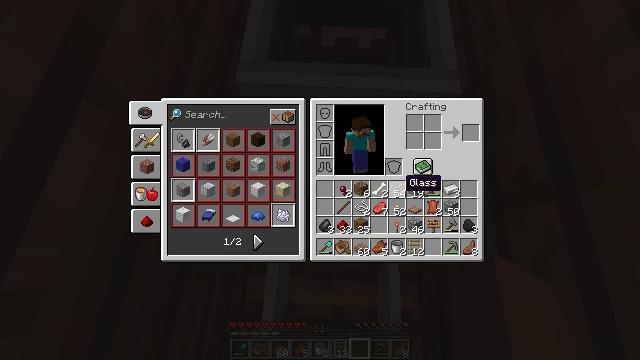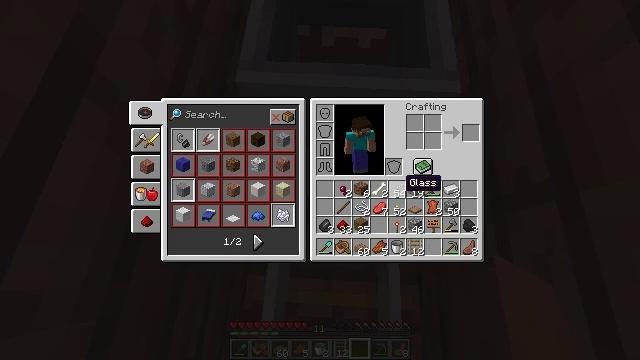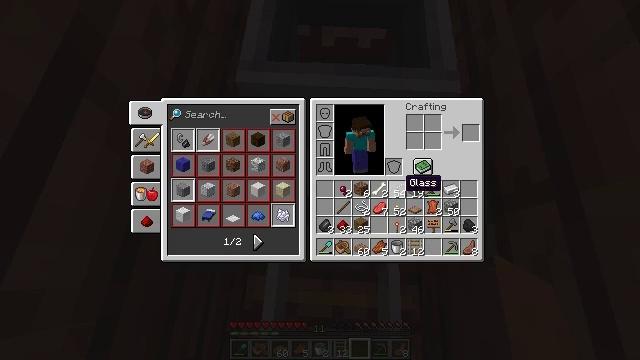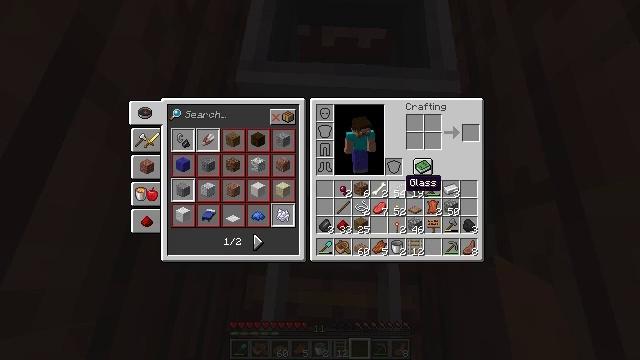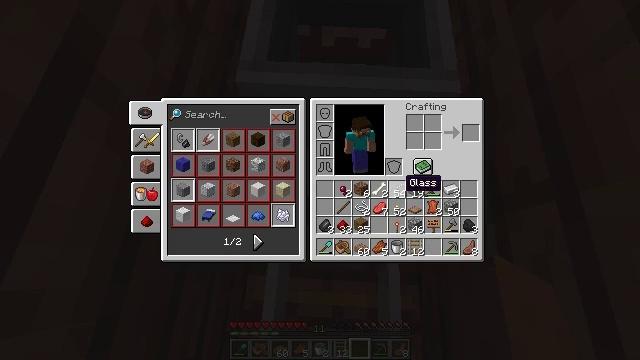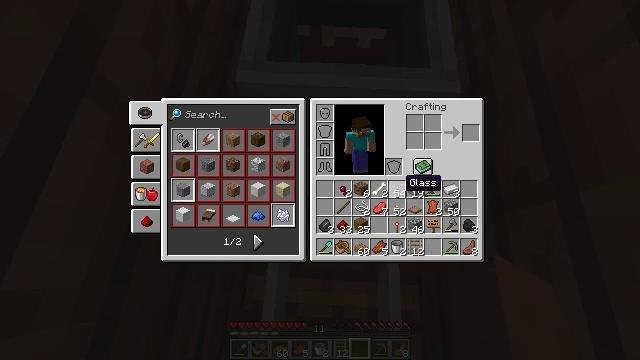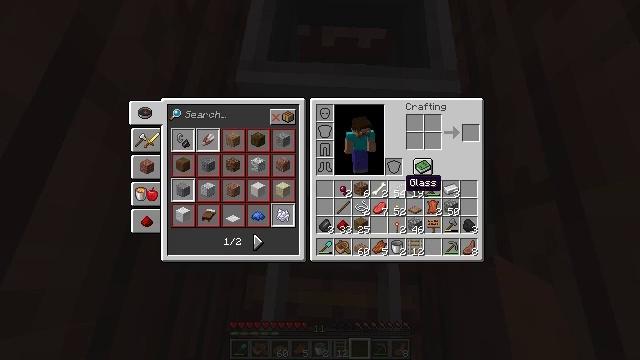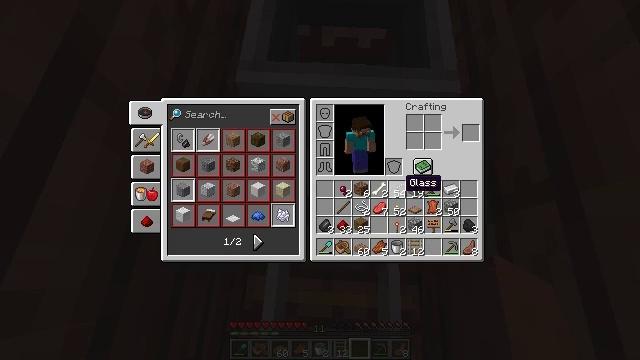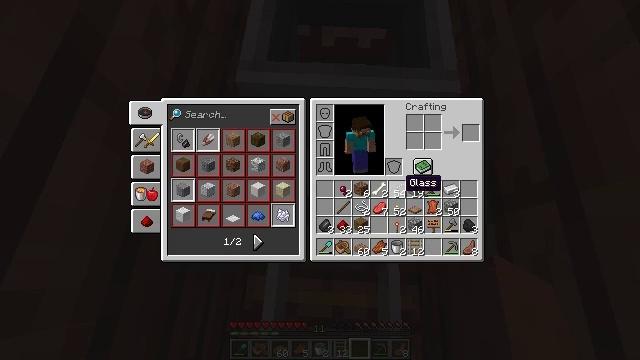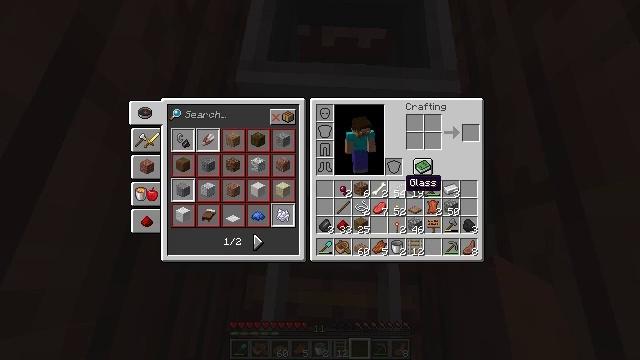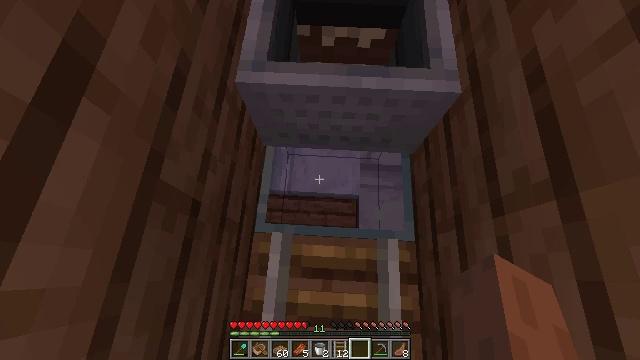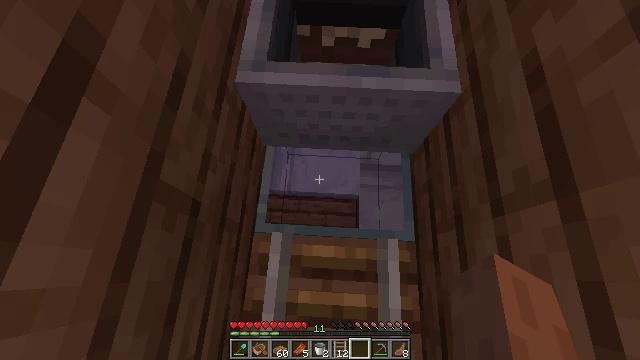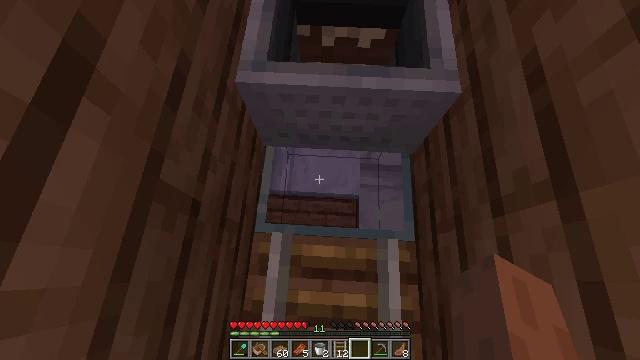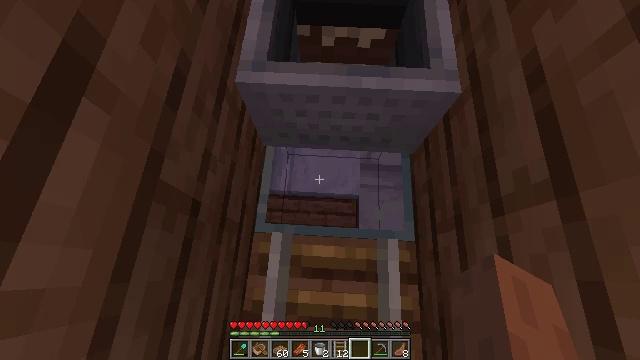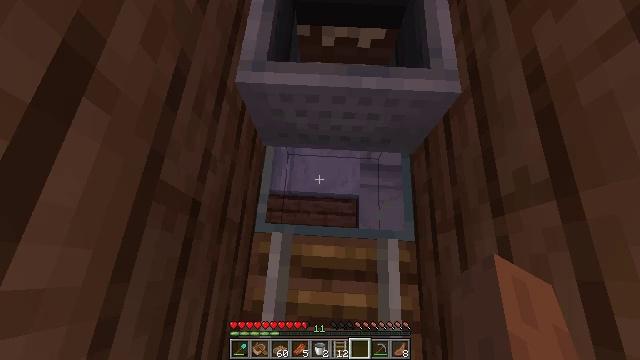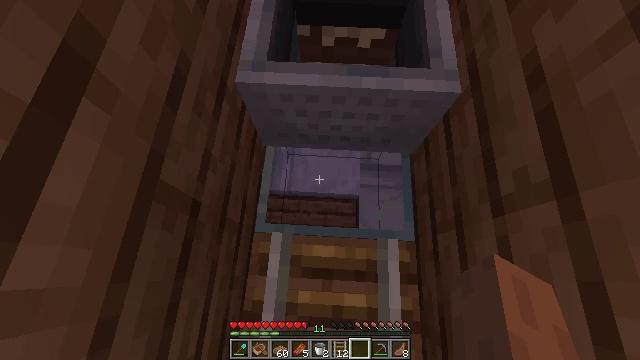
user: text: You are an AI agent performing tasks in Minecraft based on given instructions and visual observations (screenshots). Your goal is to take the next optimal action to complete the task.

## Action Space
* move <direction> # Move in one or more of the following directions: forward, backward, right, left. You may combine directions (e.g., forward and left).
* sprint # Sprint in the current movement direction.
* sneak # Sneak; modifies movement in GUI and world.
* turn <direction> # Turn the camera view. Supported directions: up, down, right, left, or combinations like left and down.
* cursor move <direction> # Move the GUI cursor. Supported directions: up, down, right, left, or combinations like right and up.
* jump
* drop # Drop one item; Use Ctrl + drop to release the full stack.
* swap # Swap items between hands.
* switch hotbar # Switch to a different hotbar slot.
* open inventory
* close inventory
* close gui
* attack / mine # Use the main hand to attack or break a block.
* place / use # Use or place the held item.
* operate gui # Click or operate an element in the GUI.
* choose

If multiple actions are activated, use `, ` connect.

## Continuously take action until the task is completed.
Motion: motion action
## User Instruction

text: Attack the jungle planks to collect them.
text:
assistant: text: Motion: no_op
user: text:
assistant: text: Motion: no_op
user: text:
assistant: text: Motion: no_op
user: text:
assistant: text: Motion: no_op
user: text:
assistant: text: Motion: no_op
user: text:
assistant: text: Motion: no_op
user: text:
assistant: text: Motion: no_op
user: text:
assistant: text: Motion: no_op
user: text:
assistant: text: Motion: no_op
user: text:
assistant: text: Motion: no_op
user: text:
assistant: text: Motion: close gui
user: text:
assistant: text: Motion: no_op
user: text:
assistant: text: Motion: no_op
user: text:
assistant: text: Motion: no_op
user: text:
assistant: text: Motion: no_op
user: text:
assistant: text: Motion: no_op
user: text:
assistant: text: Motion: no_op
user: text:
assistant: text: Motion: no_op
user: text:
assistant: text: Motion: no_op
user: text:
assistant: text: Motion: no_op
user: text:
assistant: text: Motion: no_op
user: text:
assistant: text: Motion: no_op
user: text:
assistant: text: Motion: no_op
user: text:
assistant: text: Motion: no_op
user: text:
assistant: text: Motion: no_op
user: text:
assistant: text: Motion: no_op
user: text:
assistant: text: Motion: no_op
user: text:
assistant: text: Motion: no_op
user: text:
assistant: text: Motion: no_op
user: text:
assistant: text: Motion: no_op